Question: I've enhanced a force diagram to compare two profiles. I am trying to have the main node take on an image
<URL>
- - -
<URL> - this is the image I'm using as a mock.

'''
var circle = svg.append("svg:g")
.selectAll("circle")
.data(force.nodes())
.enter()
.append("svg:circle").attr("r", function(d) {
return getRadius(d);
}).style("fill", function(d) {
if(d.group == "User"){
return "url(#img1)";
}else{
return color(d.group);
}
}).call(force.drag);
if (options.nodeLabel) {
circle.append("title").text(function(d) {
return d[options.nodeLabel];
});
}
if (options.linkName) {
path.append("title").text(function(d) {
return d[options.linkName];
});
}
'''
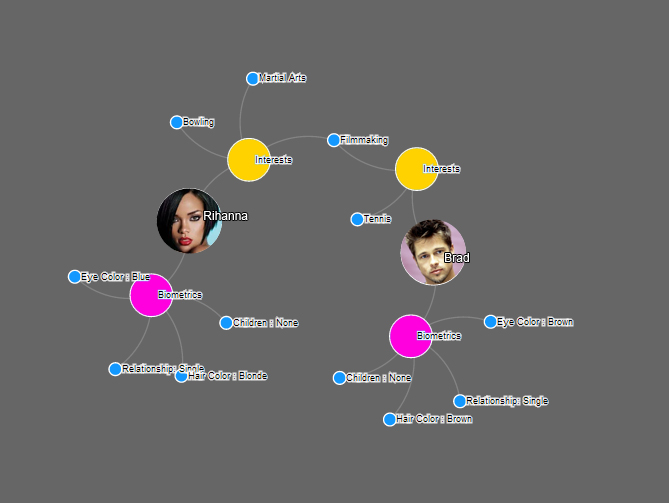
Answer: I've enhanced the system to take an array of user information. This is then used to build the nodes.
*<URL>
<URL>
the remaining issues here.
- -
x and y are set to 0.
'''
$.each(userData, function( index, value ) {
var defs = patternsSvg.append('svg:defs');
defs.append('svg:pattern')
.attr('id', "--"+index+"-"+value.userName.toLowerCase())
.attr('patternUnits', 'userSpaceOnUse')
.attr('width', 100)
.attr('height',100)
.append('svg:image')
.attr('xlink:href', value.userImage)
.attr('x', 0)
.attr('y', 0)
.attr('width', 100)
.attr('height', 100);
});
'''